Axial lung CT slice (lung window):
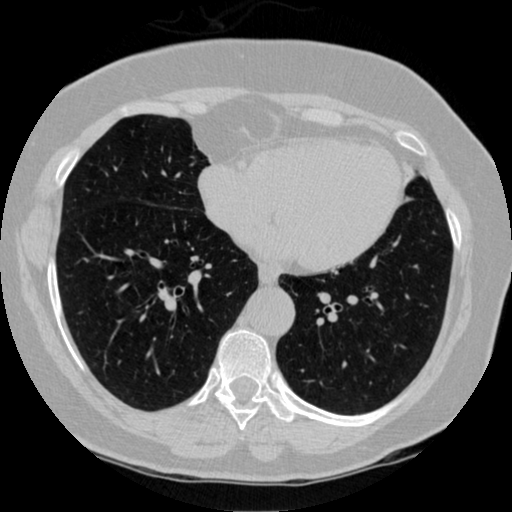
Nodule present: no